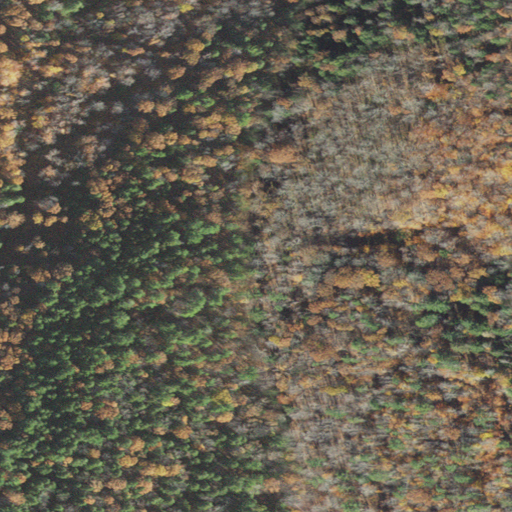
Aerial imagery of mountain in New Hampshire named Thatcher Hill containing mixed forest, deciduous forest, and evergreen forest